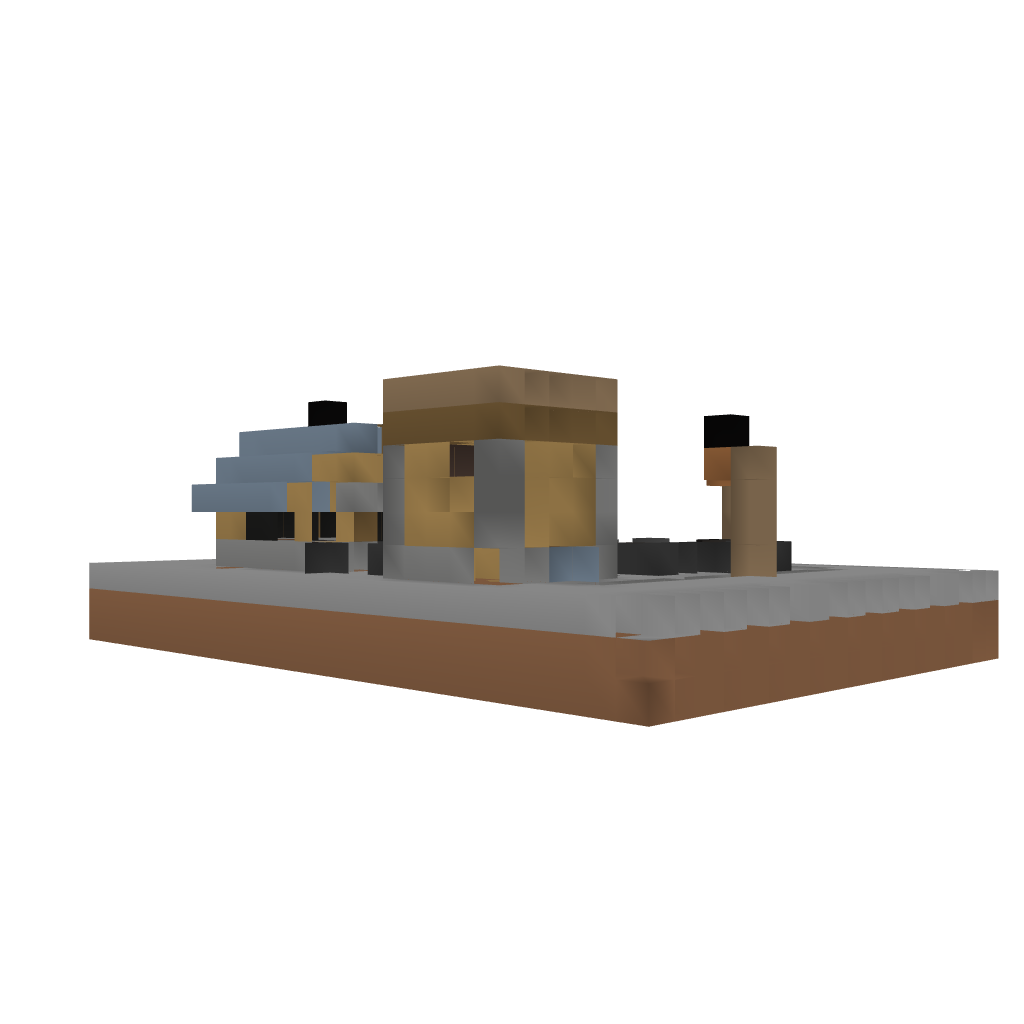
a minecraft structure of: cozy start house